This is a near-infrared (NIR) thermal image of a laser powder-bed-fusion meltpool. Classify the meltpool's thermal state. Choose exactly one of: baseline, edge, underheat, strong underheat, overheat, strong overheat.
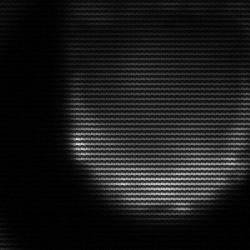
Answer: edge